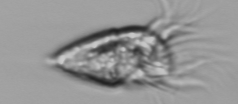
Label: Strombidium_morphotype1